Interaction volume radius: 10 \u00c5
Interaction volume height: 15 \u00c5
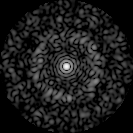
Disorder parameter: 0.8531